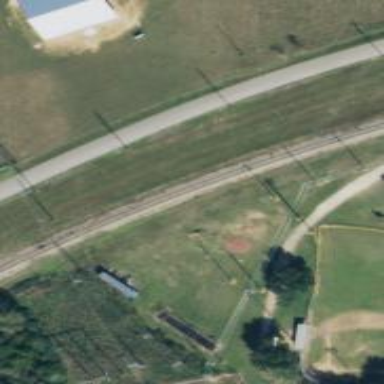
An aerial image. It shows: Railway spur service.